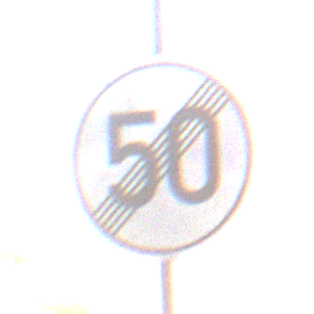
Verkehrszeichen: EndeGeschwindigkeit50
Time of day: MorningAfternoon
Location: Outdoor (Suburban)
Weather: PartlyCloudy
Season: NotSpecified
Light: Natural